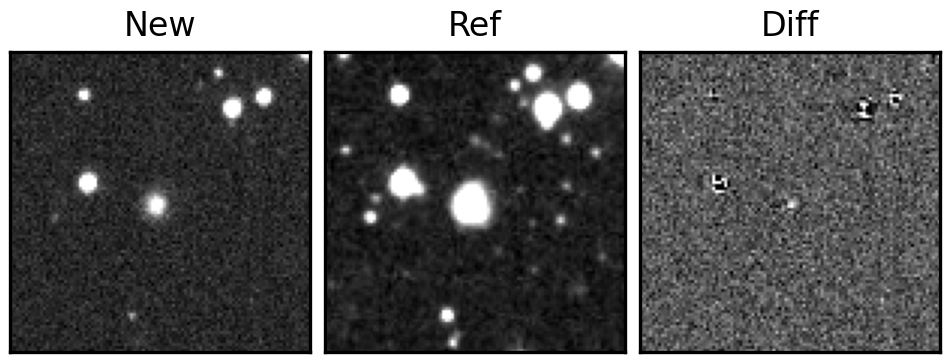
Label: real